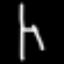
Label: chair